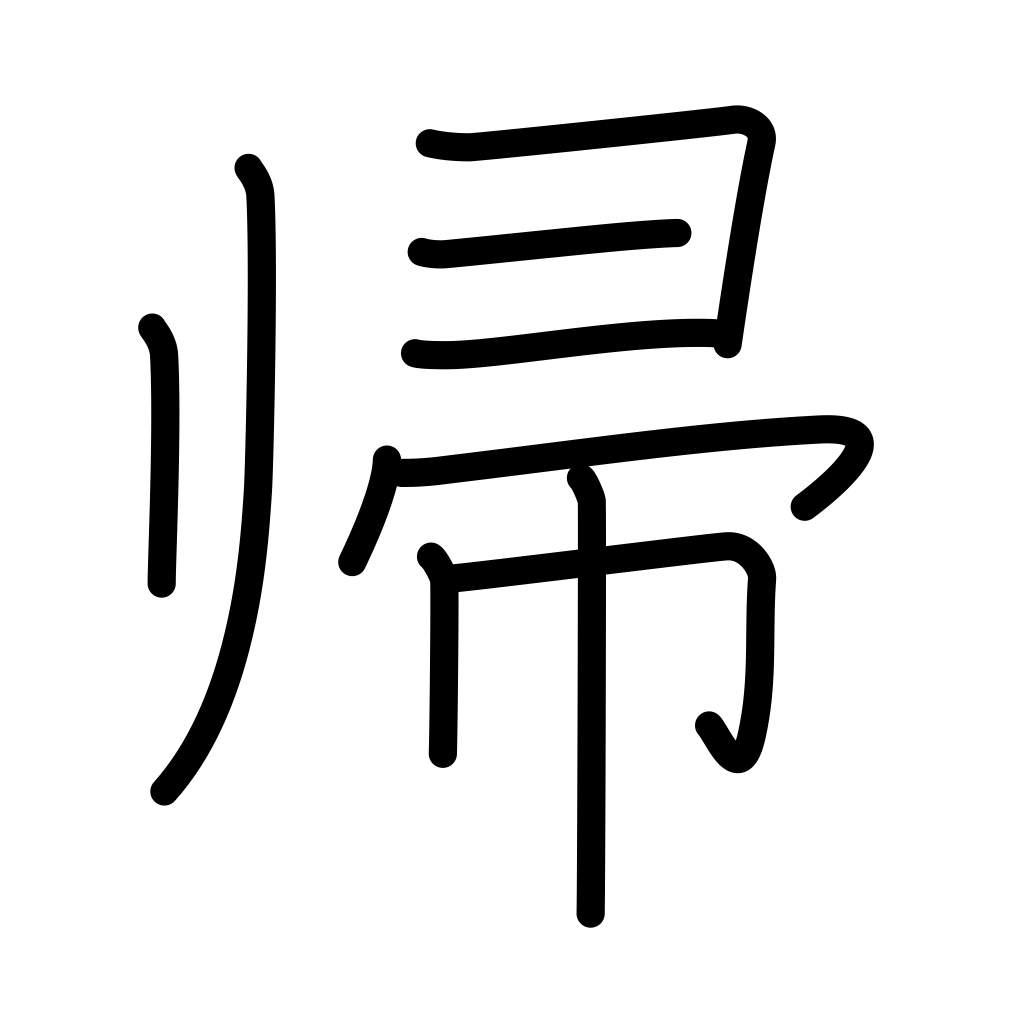
Meaning: homecoming, arrive at, lead to, result in